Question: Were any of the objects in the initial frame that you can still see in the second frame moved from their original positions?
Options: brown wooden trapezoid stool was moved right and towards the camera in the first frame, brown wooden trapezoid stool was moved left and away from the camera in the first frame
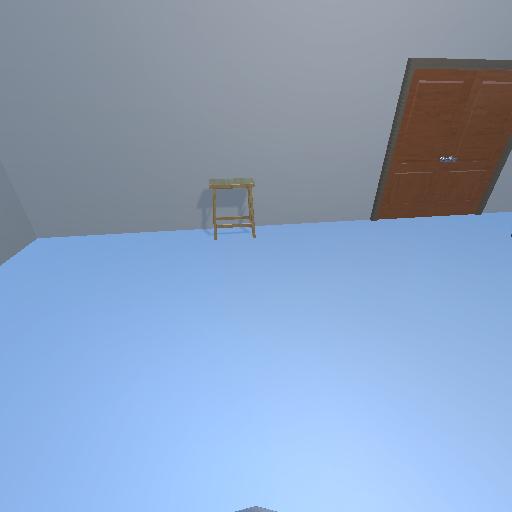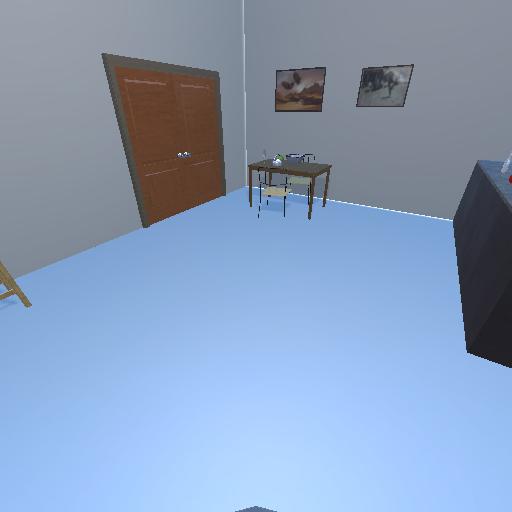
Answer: brown wooden trapezoid stool was moved right and towards the camera in the first frame